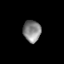
Tissue: skin
Cell type: Epithelial cells
Senescence score: 0.2326
Nuclear area (px): 370
Mean DAPI intensity: 135.886